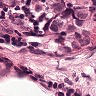
Metastatic tissue present: yes